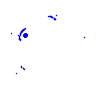
Particle: electron